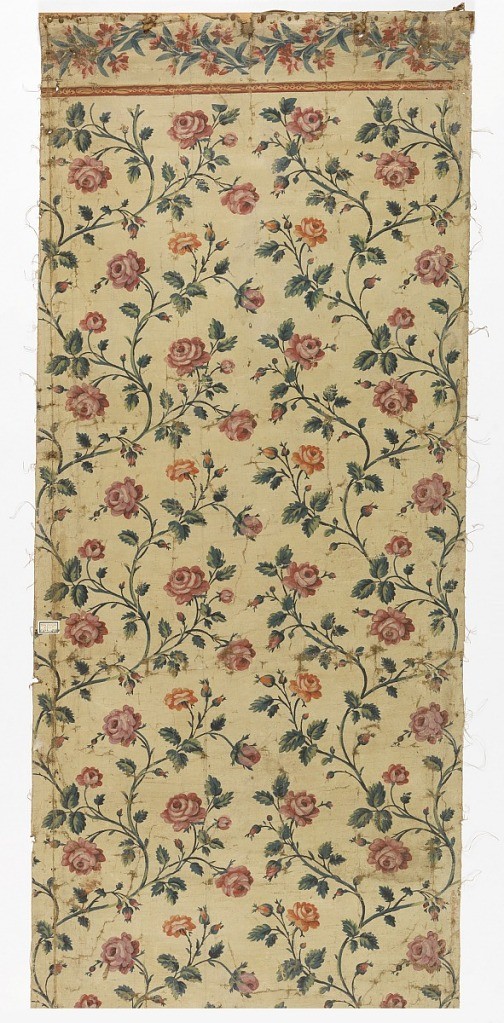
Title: Sidewall
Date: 1770–90
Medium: Painted, stencilled ?, canvas
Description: Repeating design of flowering rose branches, pink and orange, with green stems and leaves. The design terminates abruptly near top above which is a horizontal border. Painted canvas is attached to a wood strip at the top edge.